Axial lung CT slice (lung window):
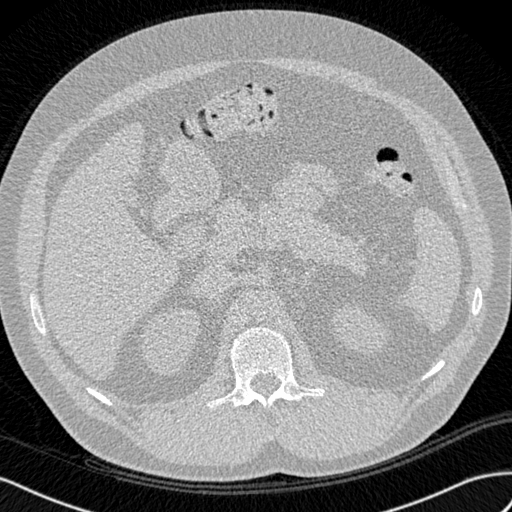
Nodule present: no